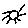
Label: sun